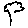
Label: tree